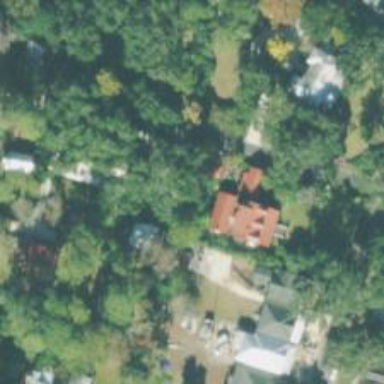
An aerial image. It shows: Park located in historic district.